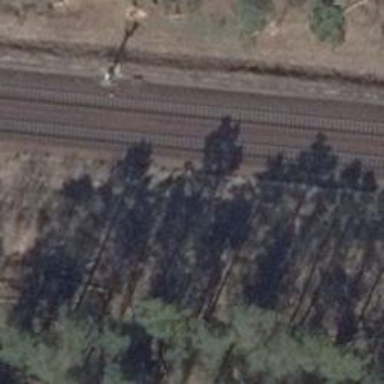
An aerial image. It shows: Railway signal.